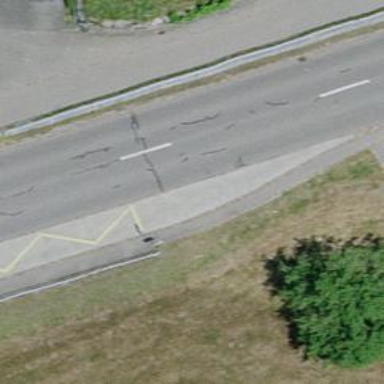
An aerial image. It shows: Bus stop with platform for public transport.